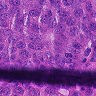
Metastatic tissue present: yes